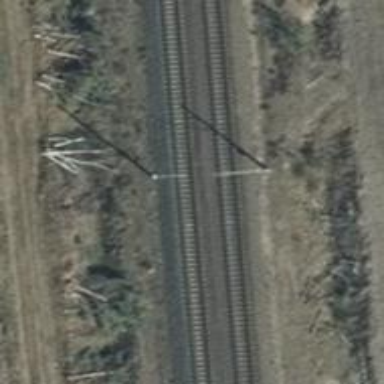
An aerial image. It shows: Milestone along the railway track with catenary mast.